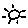
Label: sun